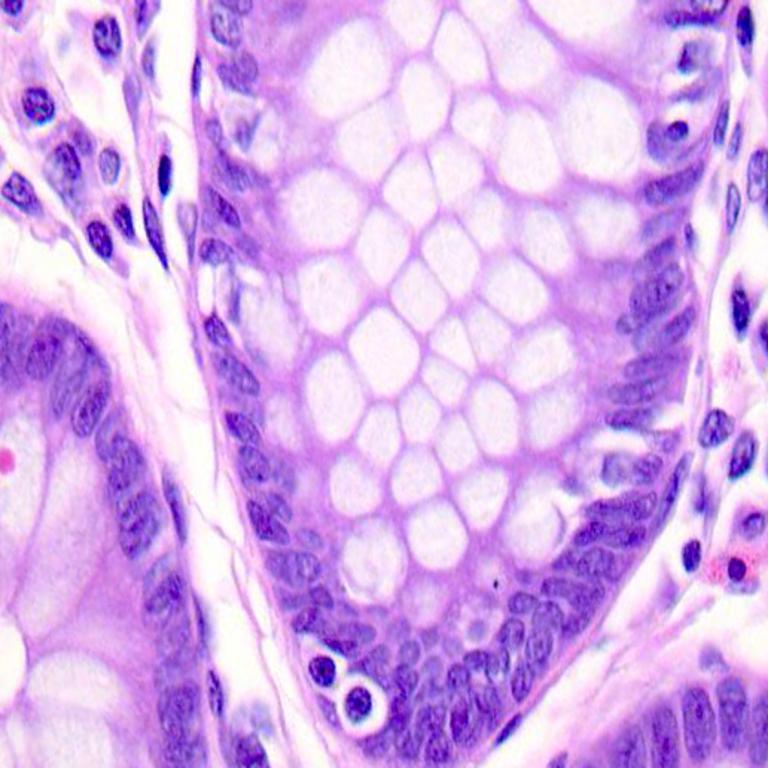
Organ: colon
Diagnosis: benign